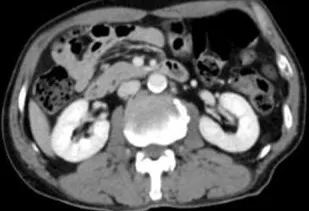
Clinical presentation of NEC and SCC. Esophagogastroduodenoscopy and CT findings in SCC (C,D). (D) CT imaging shows no distant metastasis after the chemotherapy for NEC.
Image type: radiology (ct)